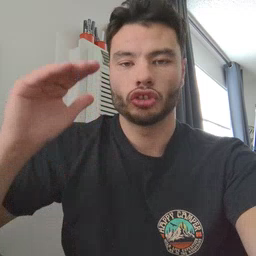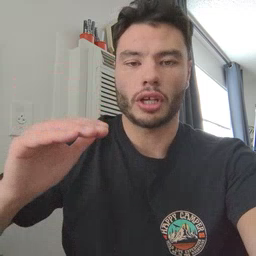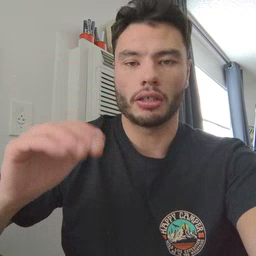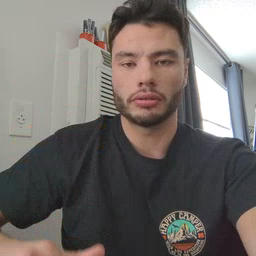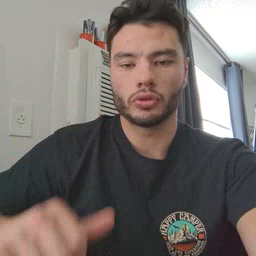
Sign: child